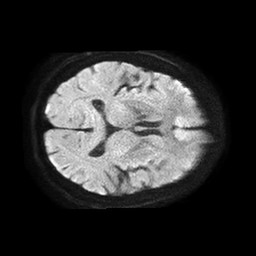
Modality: TRACE
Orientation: axial
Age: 72
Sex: female
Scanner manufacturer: philips
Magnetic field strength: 1.5 T
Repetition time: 4.6 s
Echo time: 0.08631 s